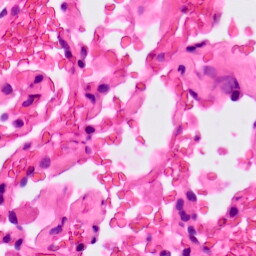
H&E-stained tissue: Lung